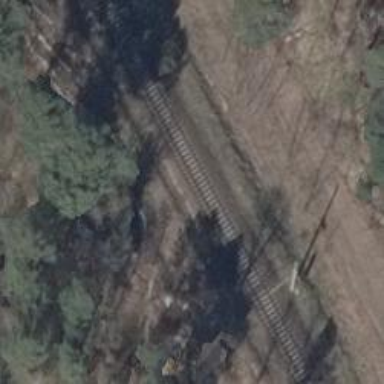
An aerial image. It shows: Railway signal.